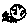
Label: moon